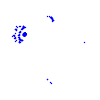
Particle: kaon